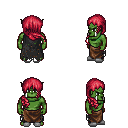
a pixel art fantasy rpg character, male body template, orc, green skin, black tattered cape, robe skirt, ruby red right-swept hairstyle, white slippers, four views (front, back, left, right), 2x2 character sprite sheet, small pixel art, hard edges, no anti-aliasing